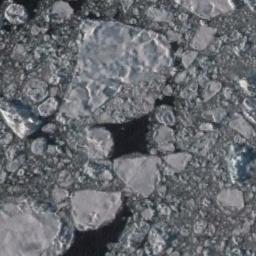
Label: sea_ice